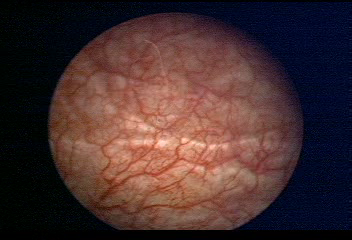
Modality: WLC
Class: Normal mucosa
Bladder cancer association: No